Current action and preconditions to check: trajectory_clear

Your task: For each precondition in the list above, predict whether it will hold at this action.

Consider the current scene as observed from the mobile robot's camera, and analyze the predicted future states of all dynamic agents (e.g., people, animals, vehicles, or any moving entities) within the NEXT SECOND.

IMPORTANT: Only answer "very likely" if you are absolutely certain—based on strong, clear evidence—that a dynamic agent will violate the precondition in the predicted future state. Do NOT answer "very likely" for unlikely, ambiguous, or low-probability risks.

Ask yourself for each precondition: Is there a high probability, with clear and convincing evidence, that the predicted future states of any dynamic agent will interfere with the predicted future state of the currently executing action within the NEXT SECOND, causing that precondition to fail?

Assess the risk level based on these predictions. Use "likely" or "very likely" if motions create a clear risk of interference.

Use "neutral" or "improbable" if agents are nearby but their predicted paths are clearly diverging or non-conflicting.

Failure Risk Categories: "very improbable", "improbable", "neutral", "likely", "very likely"

Answer Format: Output ONLY the probability_of_failure value from these categories: "very improbable", "improbable", "neutral", "likely", "very likely"

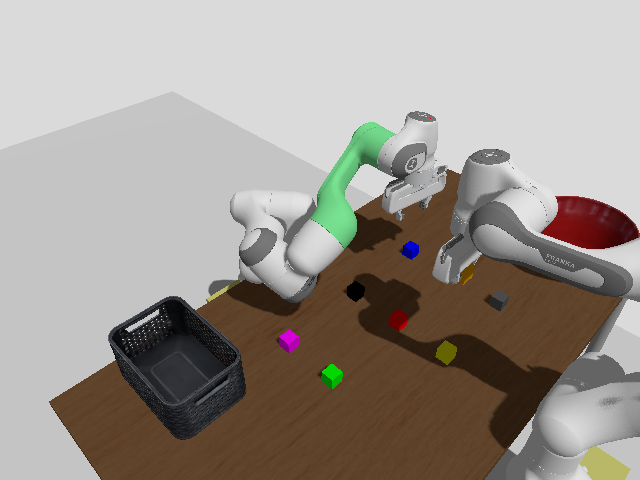

Answer: very improbable